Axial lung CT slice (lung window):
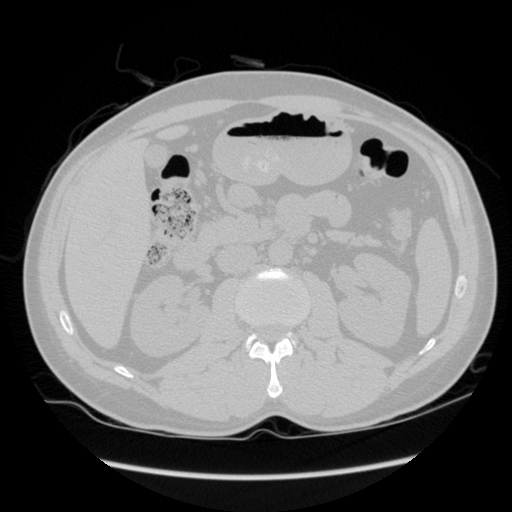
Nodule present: no